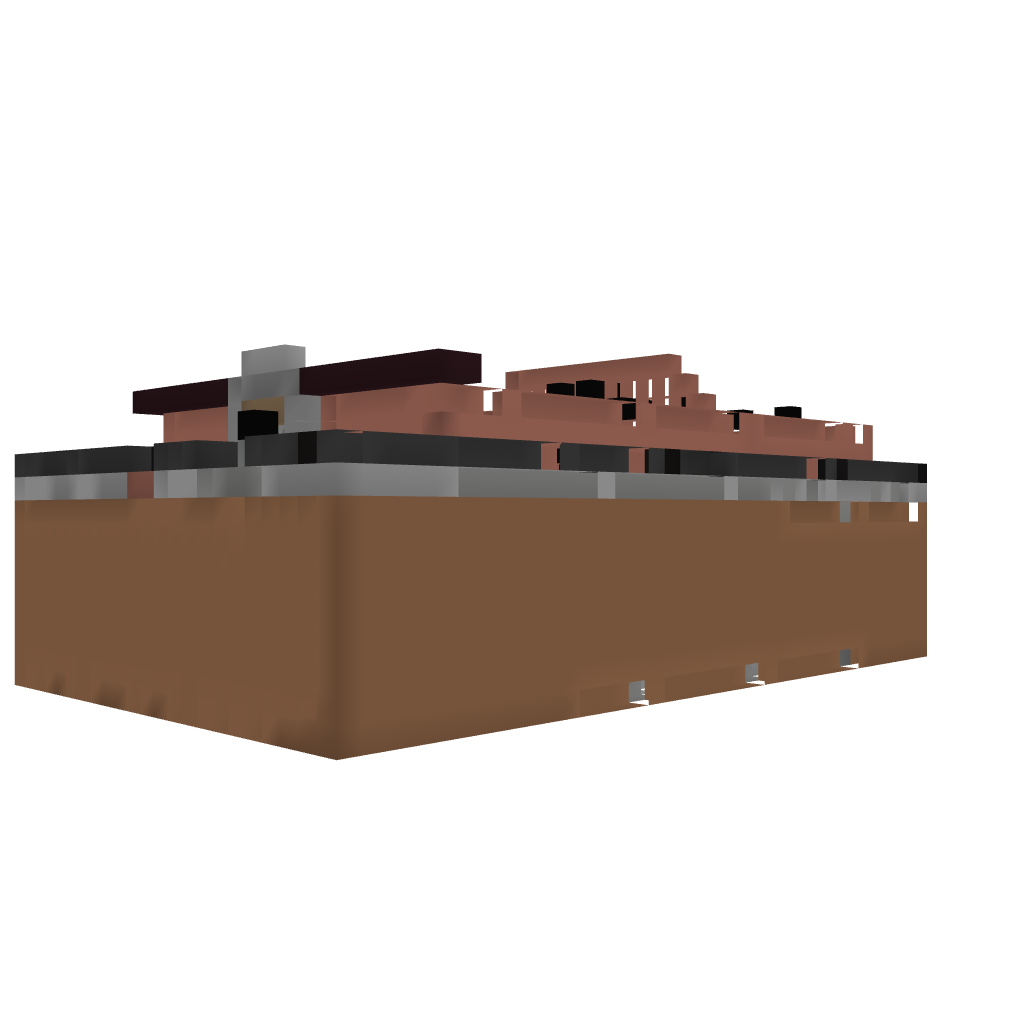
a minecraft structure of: Southern Shrine